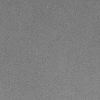
Atmospheric dust classification: dusty